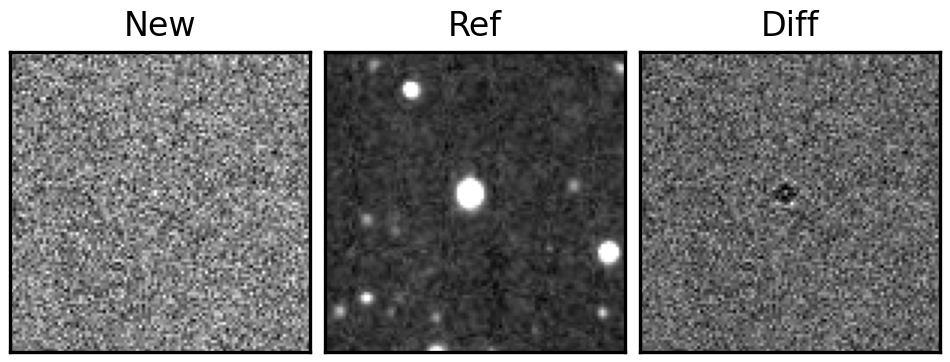
Label: bogus